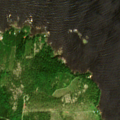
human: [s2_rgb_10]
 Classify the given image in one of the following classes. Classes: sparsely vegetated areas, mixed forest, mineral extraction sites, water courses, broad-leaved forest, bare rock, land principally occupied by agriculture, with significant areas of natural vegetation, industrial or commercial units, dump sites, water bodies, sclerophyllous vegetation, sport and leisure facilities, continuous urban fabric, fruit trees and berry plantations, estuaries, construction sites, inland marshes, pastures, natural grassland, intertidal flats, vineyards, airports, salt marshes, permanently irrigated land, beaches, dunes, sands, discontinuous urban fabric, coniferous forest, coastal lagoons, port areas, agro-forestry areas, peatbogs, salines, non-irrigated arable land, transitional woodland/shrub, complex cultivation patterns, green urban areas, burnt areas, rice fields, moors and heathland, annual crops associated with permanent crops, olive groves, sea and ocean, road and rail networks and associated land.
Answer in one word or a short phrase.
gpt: mixed forest, sea and ocean